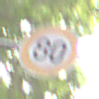
Verkehrszeichen: Geschwindigkeit80
Umgebung: Outdoor, Urban
Tageszeit: MorningAfternoon
Wetter: Overcast
Licht: Natural
Jahreszeit: NotSpecified
Kontrast: LowContrast